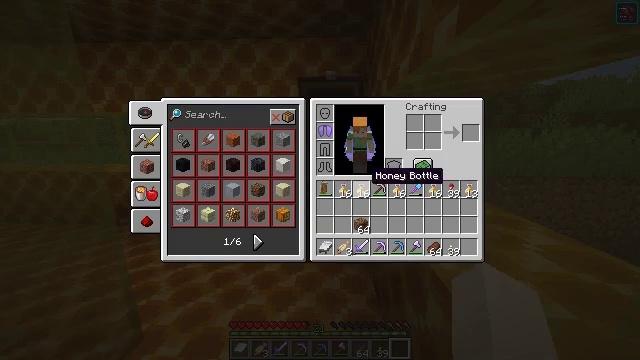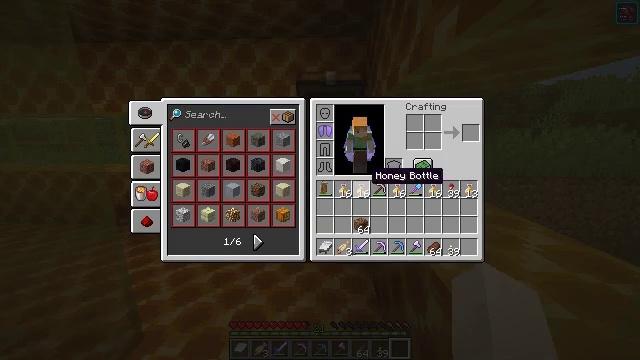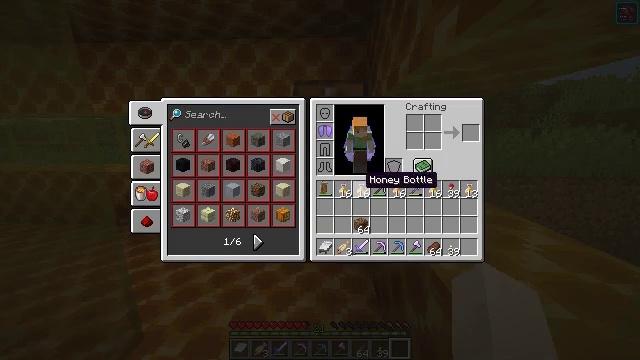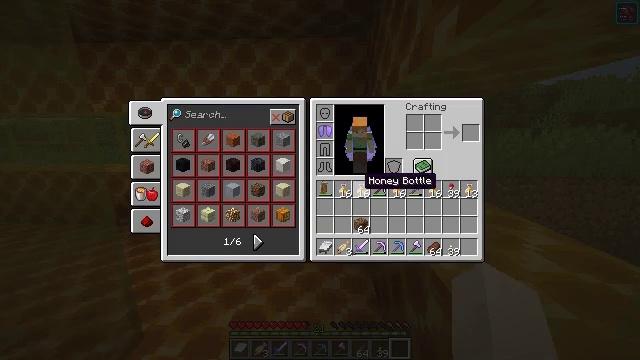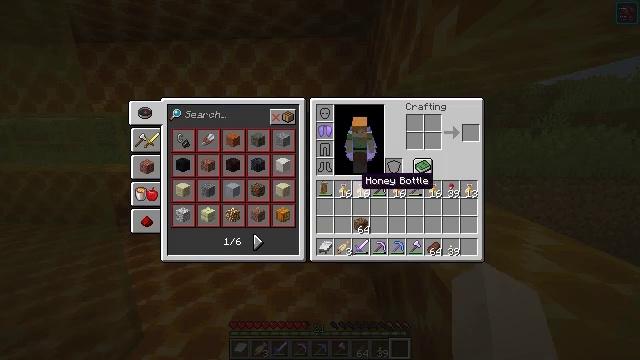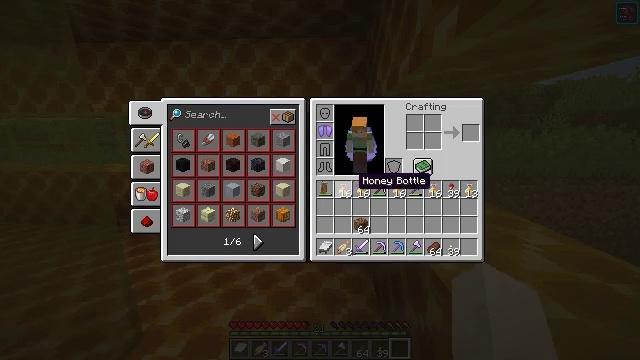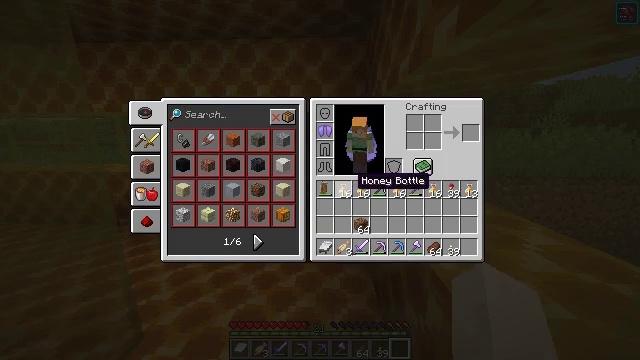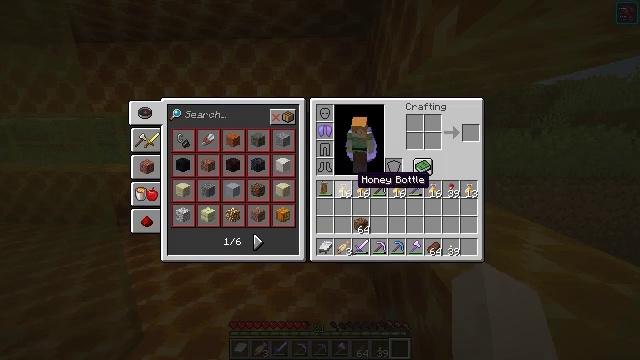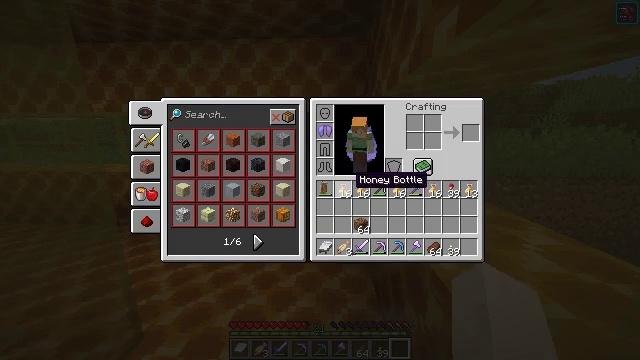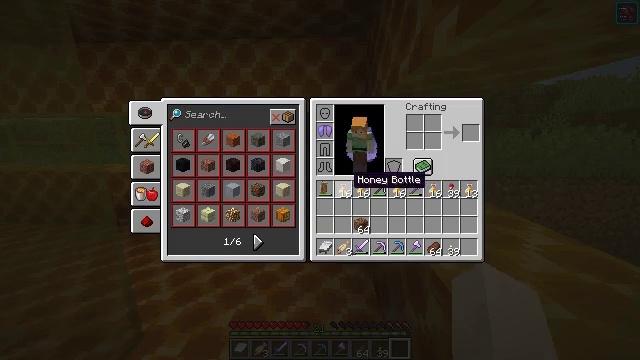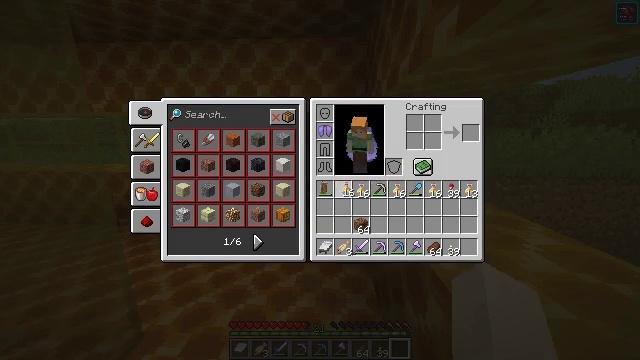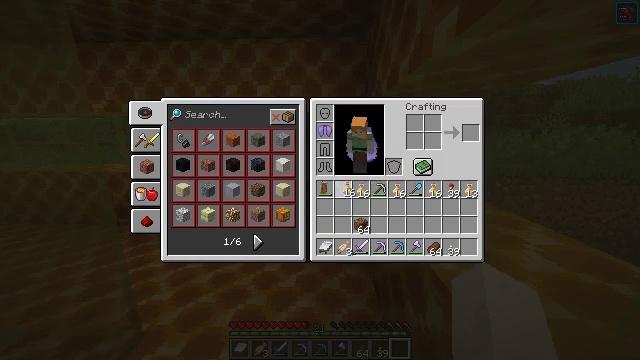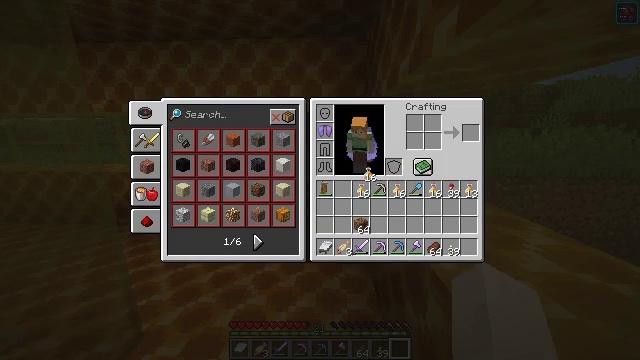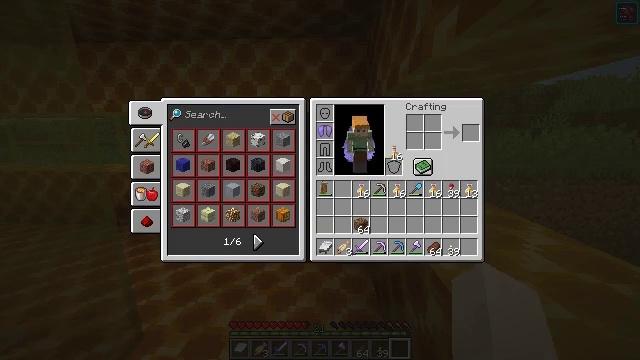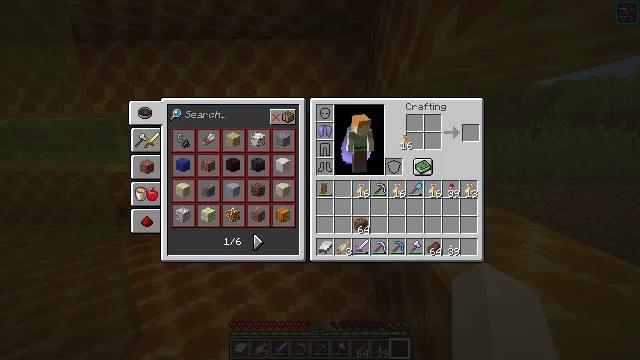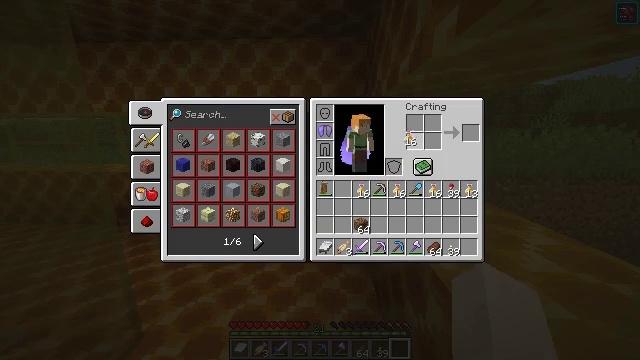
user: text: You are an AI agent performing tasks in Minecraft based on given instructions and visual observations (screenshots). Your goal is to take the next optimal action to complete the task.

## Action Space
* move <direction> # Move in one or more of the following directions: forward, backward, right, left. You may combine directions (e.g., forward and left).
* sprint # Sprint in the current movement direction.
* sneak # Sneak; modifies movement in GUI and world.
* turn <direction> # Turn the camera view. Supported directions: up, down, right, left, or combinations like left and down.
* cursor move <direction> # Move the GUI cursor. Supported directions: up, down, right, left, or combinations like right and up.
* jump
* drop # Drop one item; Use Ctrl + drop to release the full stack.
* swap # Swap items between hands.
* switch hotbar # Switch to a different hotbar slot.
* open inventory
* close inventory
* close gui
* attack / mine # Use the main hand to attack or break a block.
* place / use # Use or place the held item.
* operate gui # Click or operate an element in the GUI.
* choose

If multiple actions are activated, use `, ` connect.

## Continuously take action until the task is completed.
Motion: motion action
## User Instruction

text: Craft a honey block.
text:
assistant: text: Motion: no_op
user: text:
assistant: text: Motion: no_op
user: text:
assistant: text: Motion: no_op
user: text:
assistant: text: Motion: no_op
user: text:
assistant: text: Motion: no_op
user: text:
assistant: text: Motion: no_op
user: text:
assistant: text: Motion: no_op
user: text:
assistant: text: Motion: no_op
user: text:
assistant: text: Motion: no_op
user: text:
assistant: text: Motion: operate gui
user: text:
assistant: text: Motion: operate gui
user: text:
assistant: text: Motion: cursor move right and up
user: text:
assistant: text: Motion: cursor move right and up
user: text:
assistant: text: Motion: cursor move right and up
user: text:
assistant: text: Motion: no_op
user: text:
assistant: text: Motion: no_op
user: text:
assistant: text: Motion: no_op
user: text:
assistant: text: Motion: cursor move up
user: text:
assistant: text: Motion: no_op
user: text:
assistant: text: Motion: operate gui
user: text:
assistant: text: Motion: operate gui
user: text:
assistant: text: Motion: no_op
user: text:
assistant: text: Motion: no_op
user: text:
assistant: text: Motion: no_op
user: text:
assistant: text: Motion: no_op
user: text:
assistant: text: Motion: cursor move down
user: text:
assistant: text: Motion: cursor move left and down
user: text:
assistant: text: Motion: cursor move left and down
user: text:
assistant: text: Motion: no_op
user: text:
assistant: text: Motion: no_op